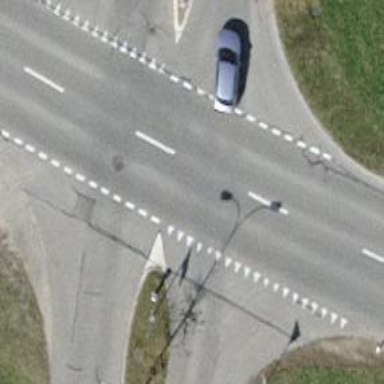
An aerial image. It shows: Road with "give way" sign.